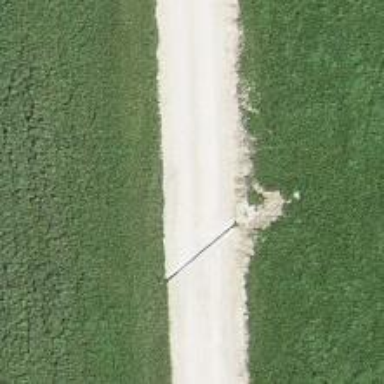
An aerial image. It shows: Fine gravel service road.